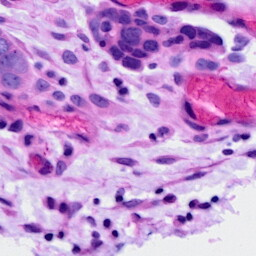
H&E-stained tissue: Ovarian